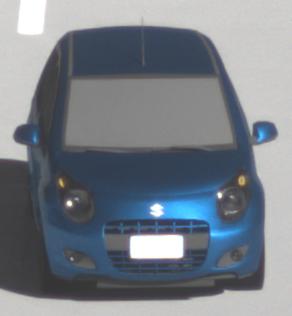
Make: Suzuki
Model: Alto 1.0
Detailed model: Alto (V)
Model produced from: 2011/02
Model produced until: 2011/03
Doors: 5
Color: blue
Road condition: dry road
Daytime: morning or afternoon
Contrast: high contrast